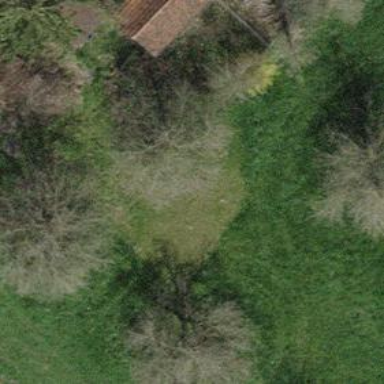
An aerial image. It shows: Single tag "natural: tree."